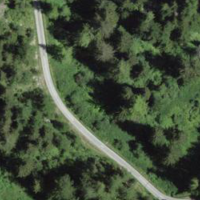
EUNIS habitat code: 43
Species observed at this site:
Carduus defloratus
Cirsium erisithales
Saxifraga paniculata
Rumex crispus
Phyteuma orbiculare
Bistorta vivipara
Stellaria media
Brachypodium pinnatum
Anthriscus sylvestris
Trifolium hybridum
Berberis vulgaris
Rubus saxatilis
Artemisia vulgaris
Arctium tomentosum
Phyteuma betonicifolium
Lolium pratense
Melica nutans